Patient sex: M
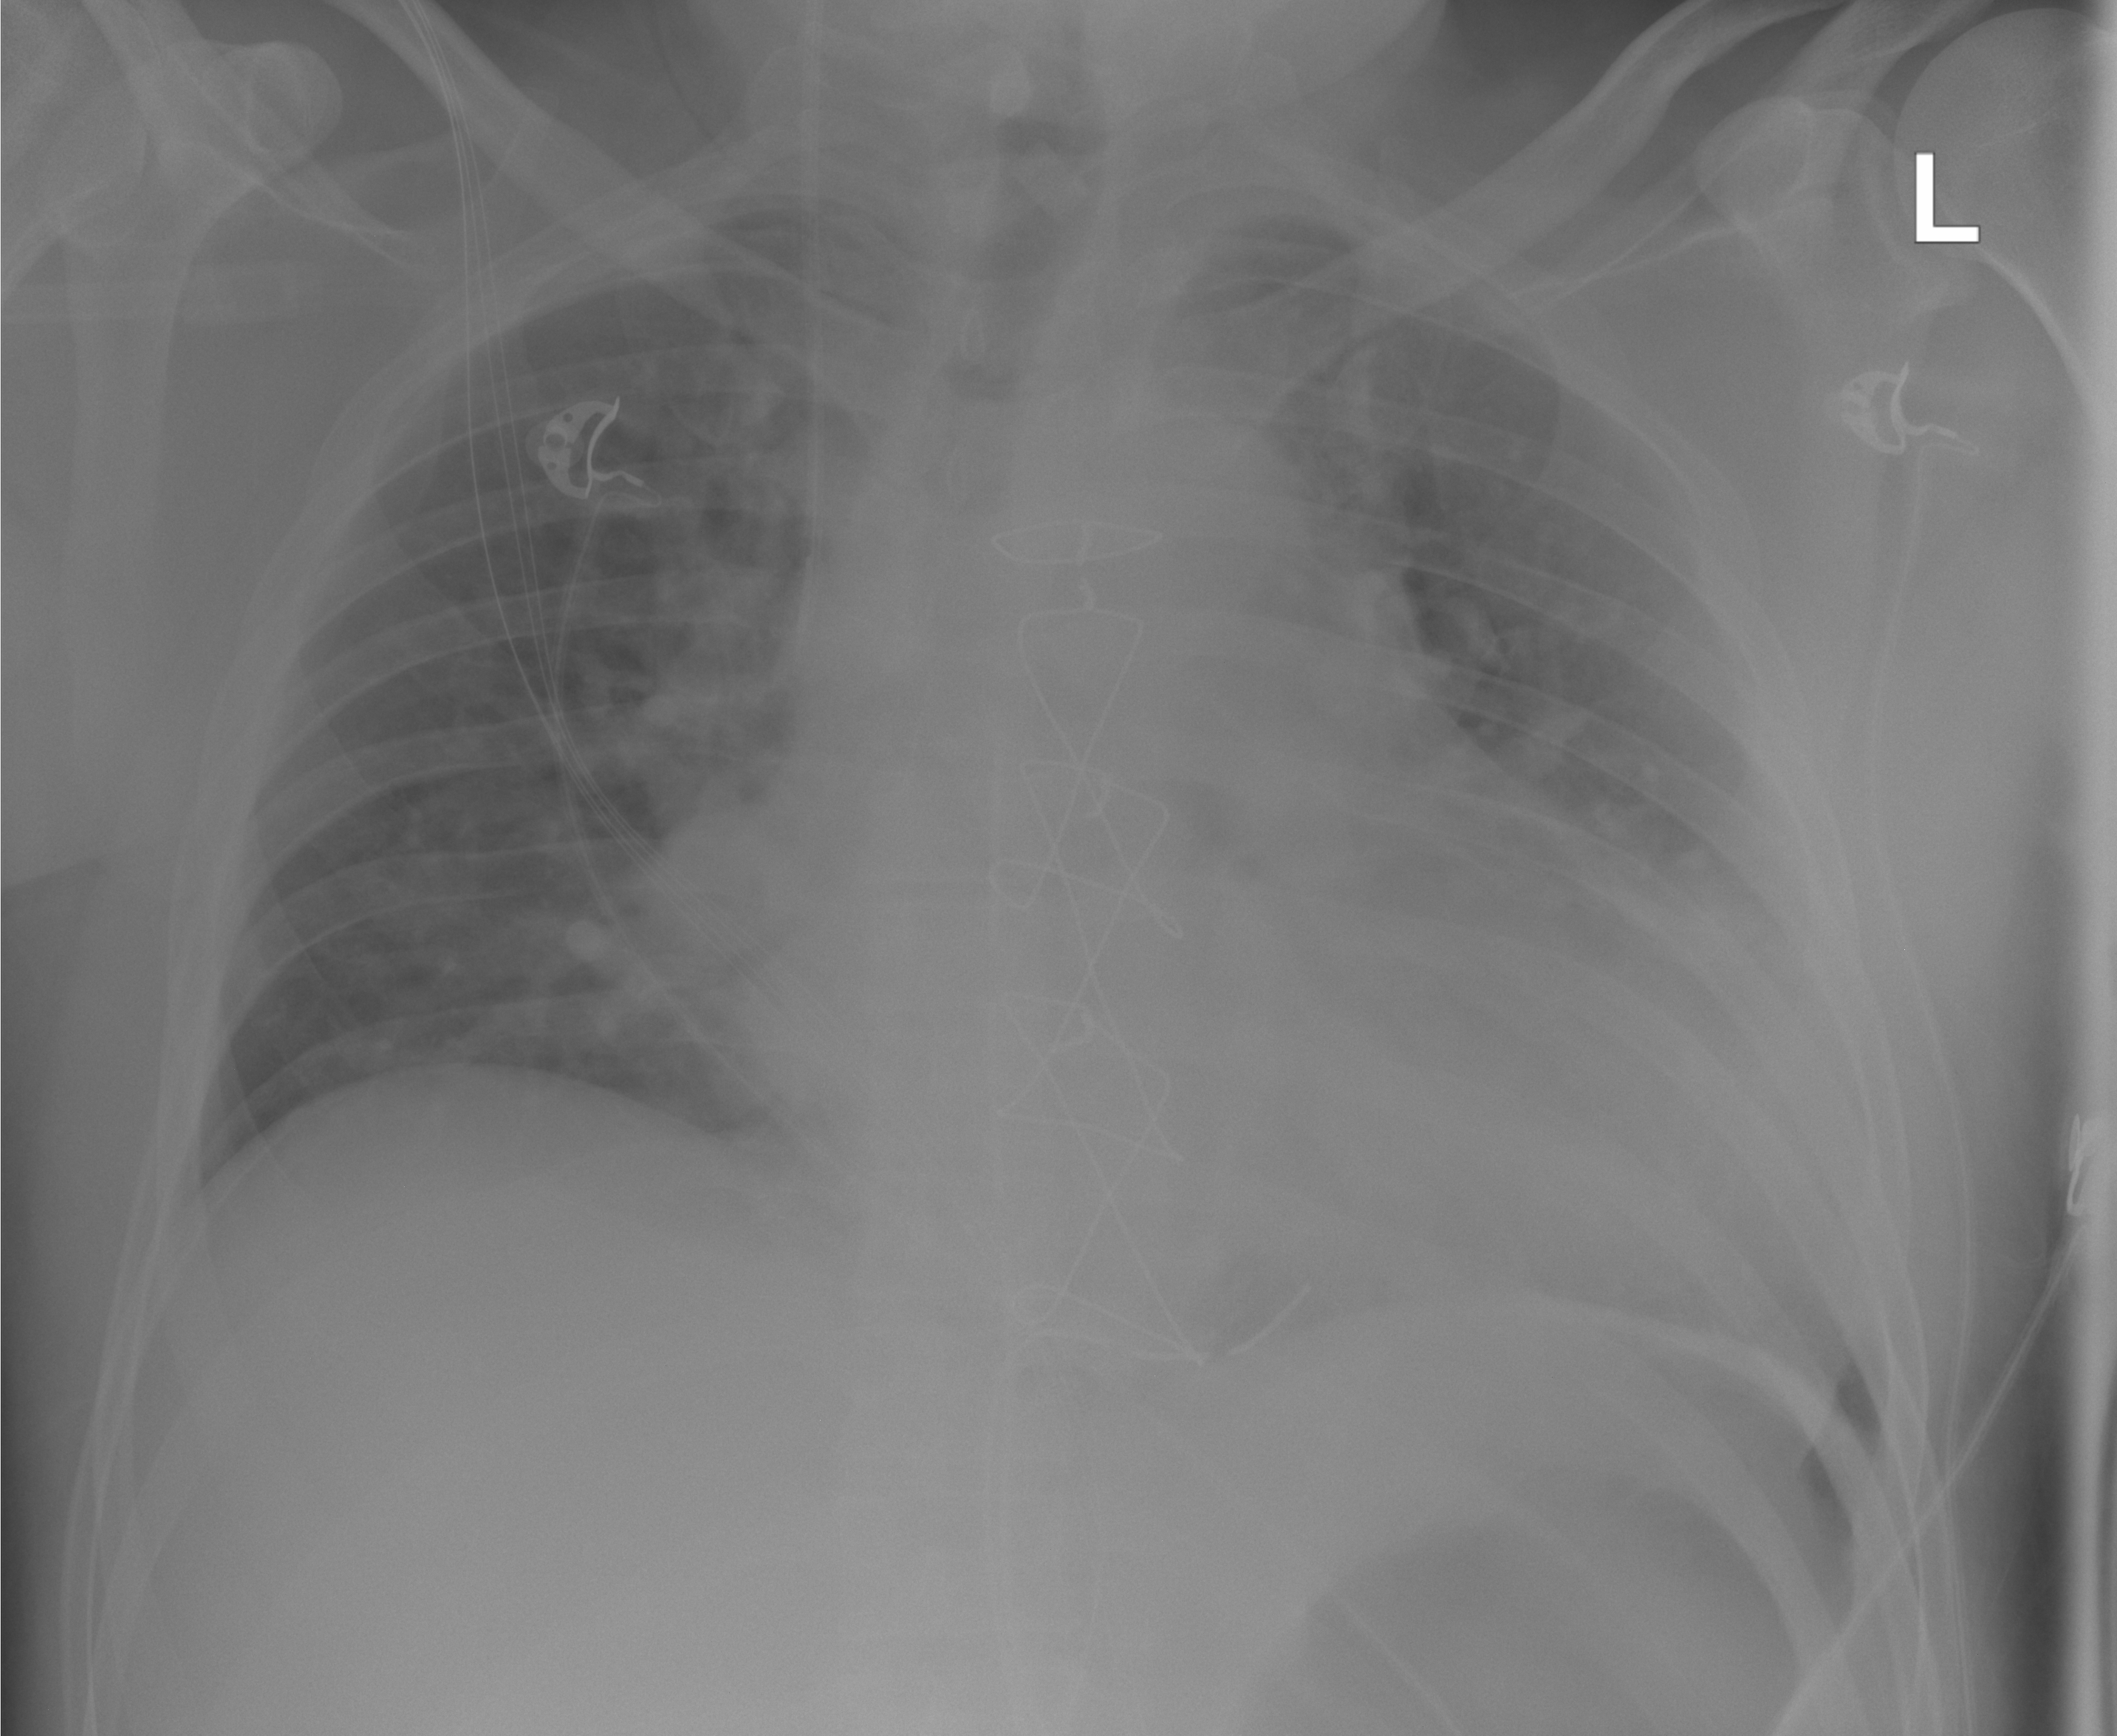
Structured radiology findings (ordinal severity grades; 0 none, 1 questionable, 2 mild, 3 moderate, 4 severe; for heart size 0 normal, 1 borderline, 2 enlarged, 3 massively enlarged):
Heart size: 2
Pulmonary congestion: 2
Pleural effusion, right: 0
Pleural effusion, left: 0
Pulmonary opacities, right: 2
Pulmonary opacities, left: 2
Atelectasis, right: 0
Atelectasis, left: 0